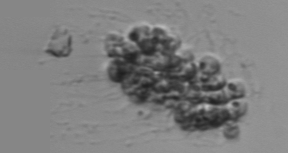
Label: Leptocylindrus_mediterraneus